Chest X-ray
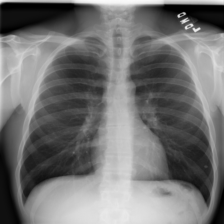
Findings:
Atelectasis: negative
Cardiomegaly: negative
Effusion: negative
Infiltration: negative
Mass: positive
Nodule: negative
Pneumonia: negative
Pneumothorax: negative
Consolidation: negative
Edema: negative
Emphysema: negative
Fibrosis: negative
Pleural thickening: negative
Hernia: negative